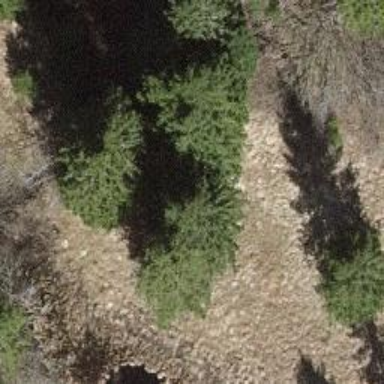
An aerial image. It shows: Single tag "natural: tree."